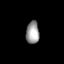
Tissue: lung
Cell type: Fibroblasts
Senescence score: 0.655
Nuclear area (px): 291
Mean DAPI intensity: 154.636